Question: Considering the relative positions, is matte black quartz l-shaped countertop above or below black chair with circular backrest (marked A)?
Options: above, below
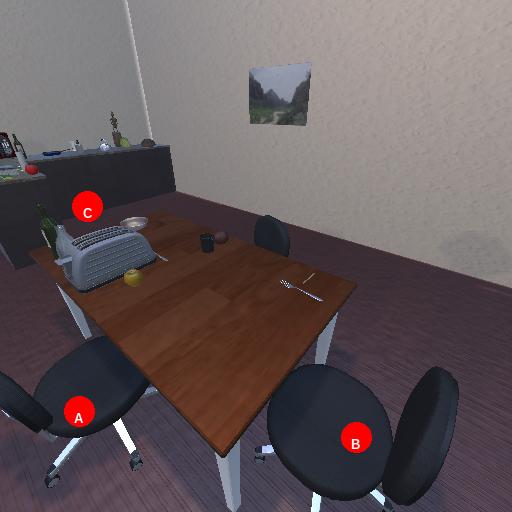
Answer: above